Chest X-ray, PA view. Patient: 62 years old, sex M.
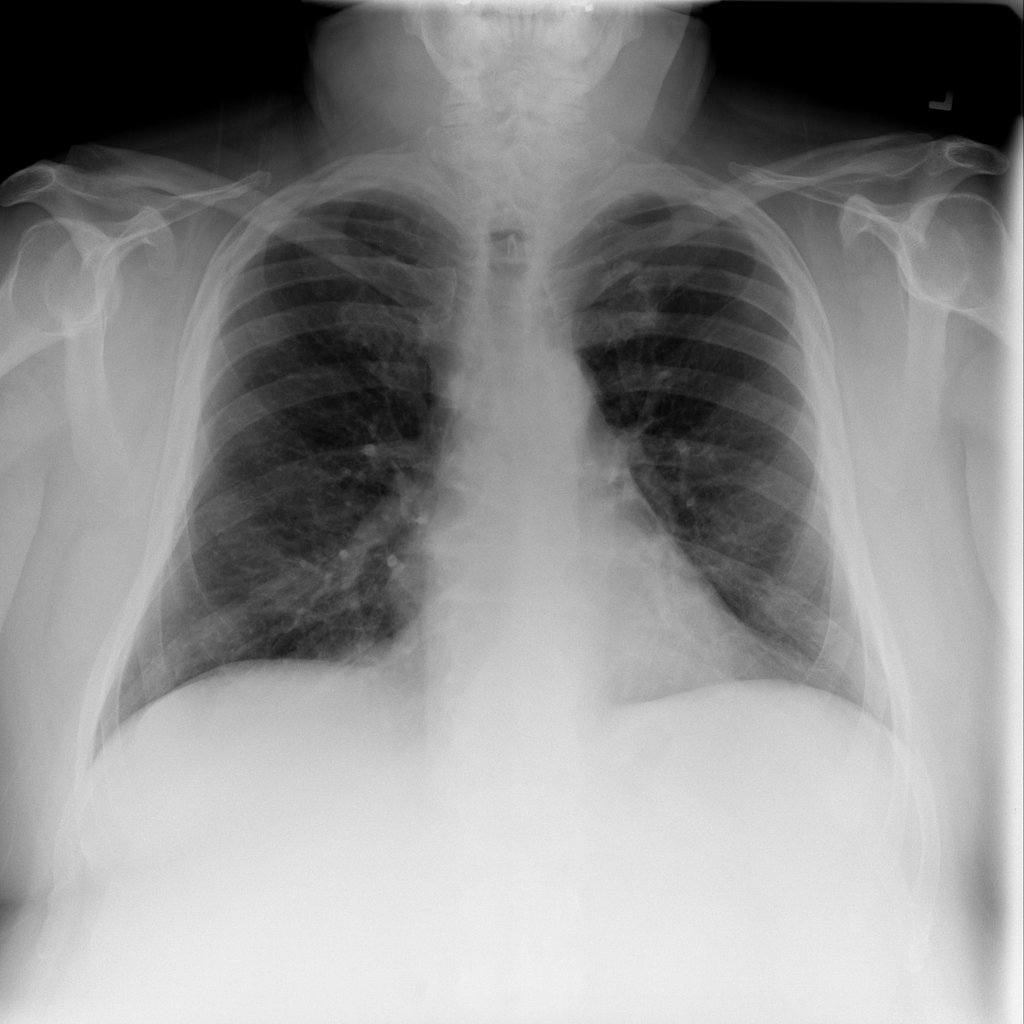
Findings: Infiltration